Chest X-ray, PA view. Patient: 33 years old, sex M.
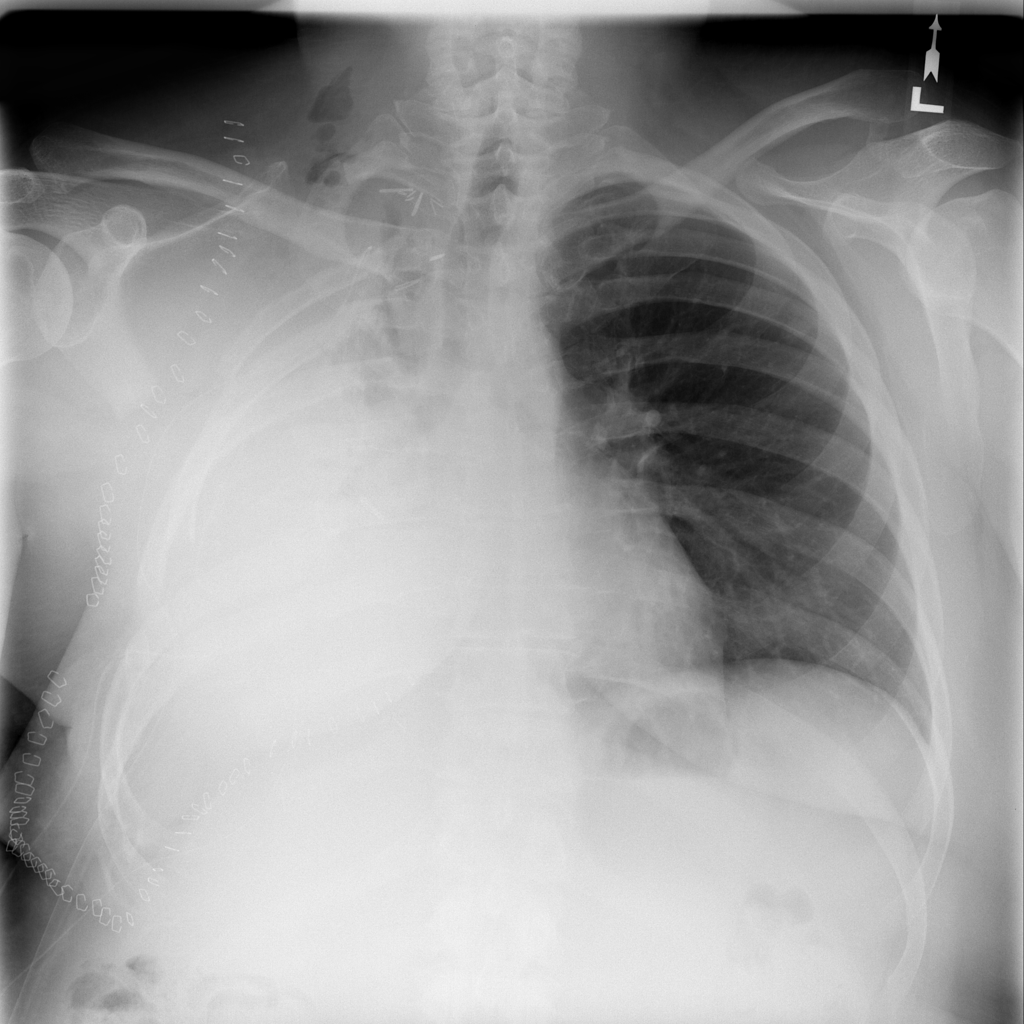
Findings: No Finding